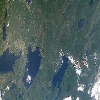
Label: land